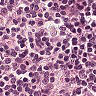
Metastatic tissue present: no